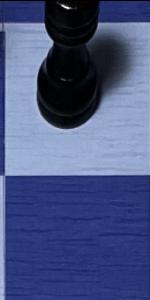
Label: Empty